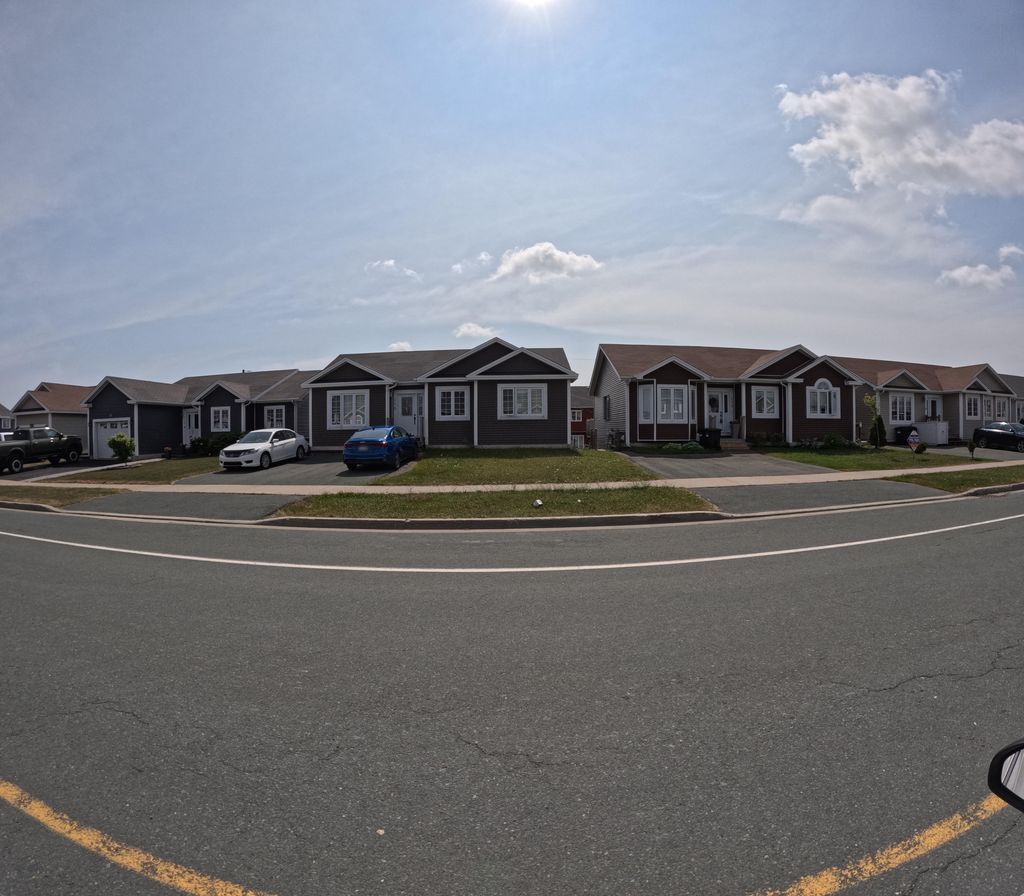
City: st_johns